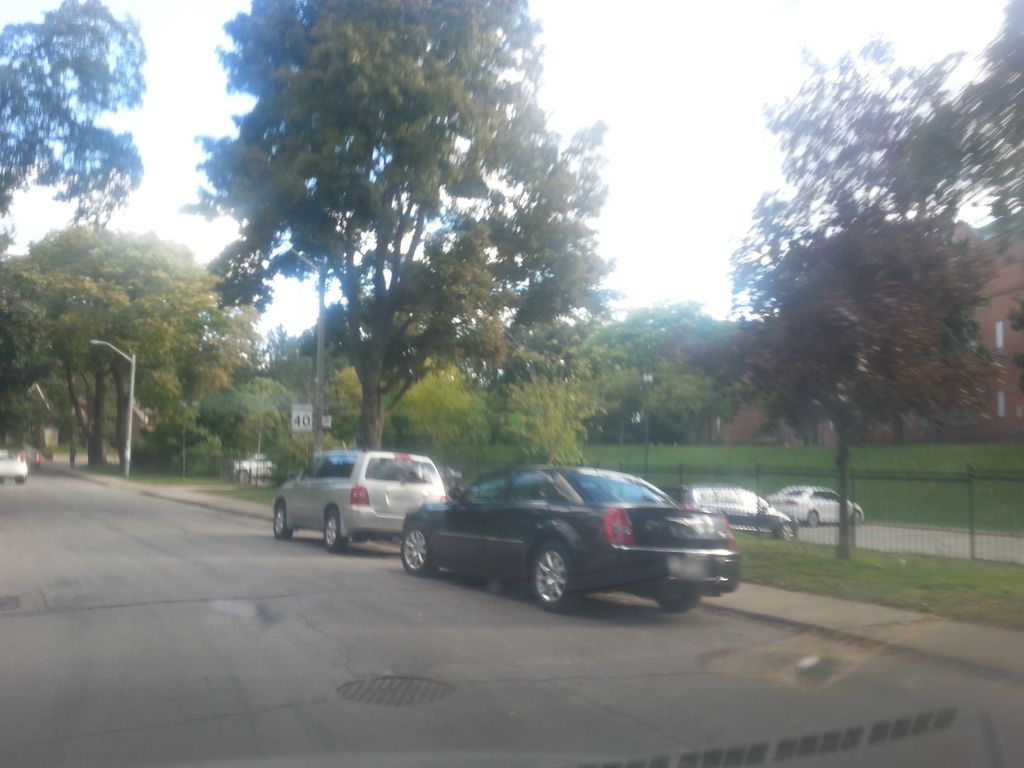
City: toronto